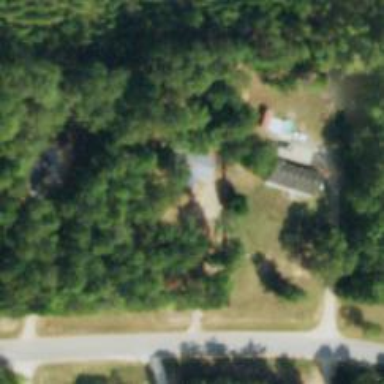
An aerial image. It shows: Driveway.